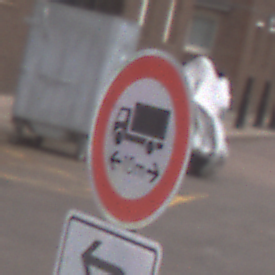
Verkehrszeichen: TatsaechlicheLaenge
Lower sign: RichtungsangabeDurchPfeile2
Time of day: MorningAfternoon
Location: Outdoor (Urban)
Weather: Overcast
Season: NotSpecified
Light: Natural